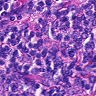
Metastatic tissue present: no